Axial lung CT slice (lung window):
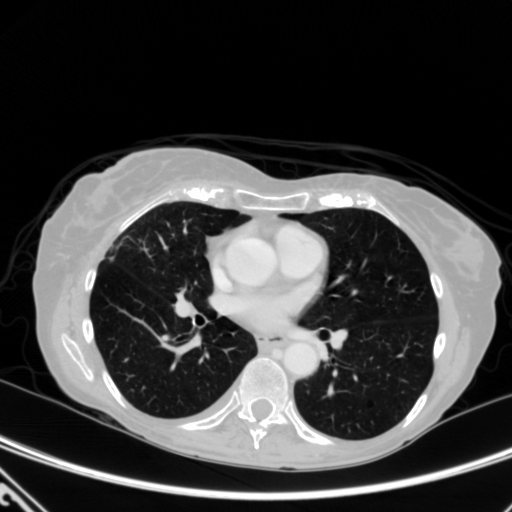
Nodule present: no